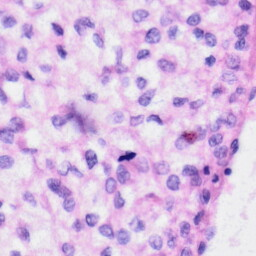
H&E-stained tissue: Liver